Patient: sex M, age 66
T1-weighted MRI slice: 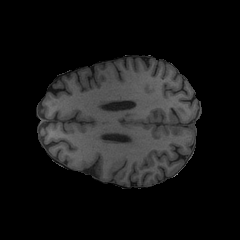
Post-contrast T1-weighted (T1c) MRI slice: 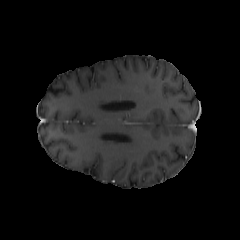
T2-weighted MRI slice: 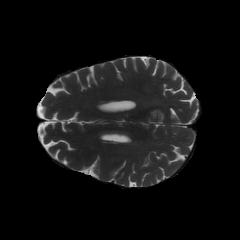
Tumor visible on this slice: no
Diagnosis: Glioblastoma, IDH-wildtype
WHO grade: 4